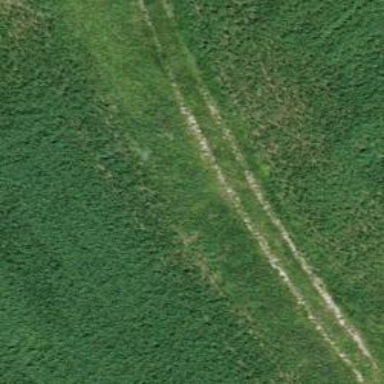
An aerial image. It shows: Grassy track road with grade 4 track type.